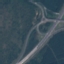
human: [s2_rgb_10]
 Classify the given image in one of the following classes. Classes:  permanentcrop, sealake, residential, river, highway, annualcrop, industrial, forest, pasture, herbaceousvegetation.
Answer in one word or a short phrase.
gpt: Highway